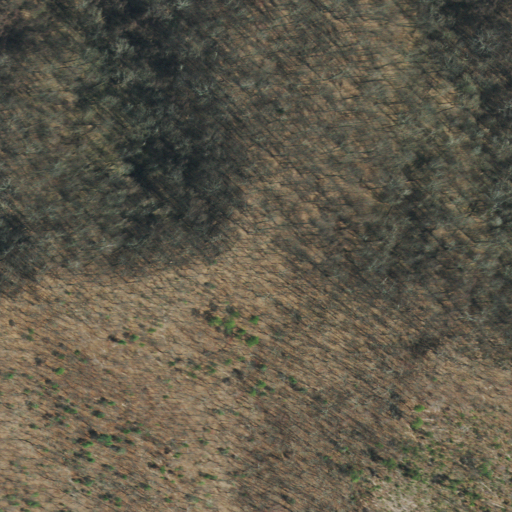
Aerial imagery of gap in Tennessee named Lynn Gap containing deciduous forest and mixed forest